Current action and preconditions to check: trajectory_clear

Your task: For each precondition in the list above, predict whether it will hold at this action.

Consider the current scene as observed from the mobile robot's camera, and analyze the predicted future states of all dynamic agents (e.g., people, animals, vehicles, or any moving entities) within the NEXT SECOND.

IMPORTANT: Only answer "very likely" if you are absolutely certain—based on strong, clear evidence—that a dynamic agent will violate the precondition in the predicted future state. Do NOT answer "very likely" for unlikely, ambiguous, or low-probability risks.

Ask yourself for each precondition: Is there a high probability, with clear and convincing evidence, that the predicted future states of any dynamic agent will interfere with the predicted future state of the currently executing action within the NEXT SECOND, causing that precondition to fail?

Assess the risk level based on these predictions. Use "likely" or "very likely" if motions create a clear risk of interference.

Use "neutral" or "improbable" if agents are nearby but their predicted paths are clearly diverging or non-conflicting.

Failure Risk Categories: "very improbable", "improbable", "neutral", "likely", "very likely"

Answer Format: Output ONLY the probability_of_failure value from these categories: "very improbable", "improbable", "neutral", "likely", "very likely"

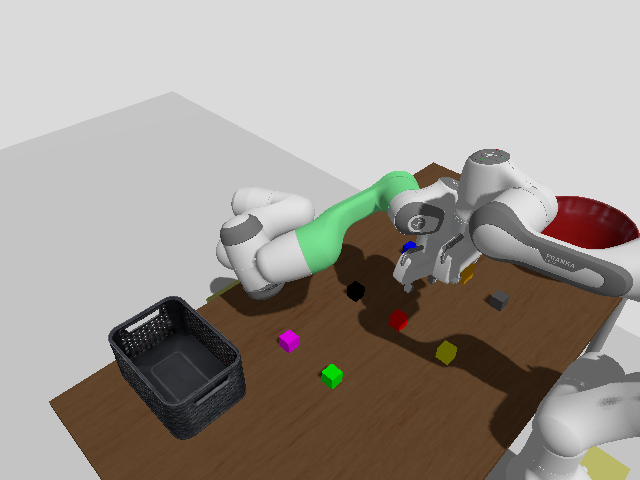

Answer: likely